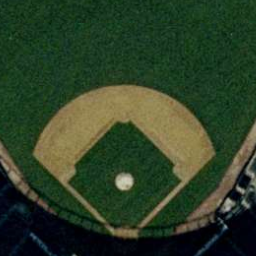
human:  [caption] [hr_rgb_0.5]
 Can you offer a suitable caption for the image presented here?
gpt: A regular baseball diamond compose of manicured lawns and sand .

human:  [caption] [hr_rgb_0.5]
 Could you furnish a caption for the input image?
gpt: It is a new baseball diamond with sands and grass .

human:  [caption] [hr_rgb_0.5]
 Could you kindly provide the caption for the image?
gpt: This is a baseball diamond .

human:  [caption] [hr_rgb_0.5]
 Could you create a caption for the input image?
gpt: It is a regular baseball diamond .

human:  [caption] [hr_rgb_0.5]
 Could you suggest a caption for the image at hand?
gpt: A regular baseball diamond compose of manicured lawns and sand .